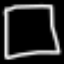
Label: square